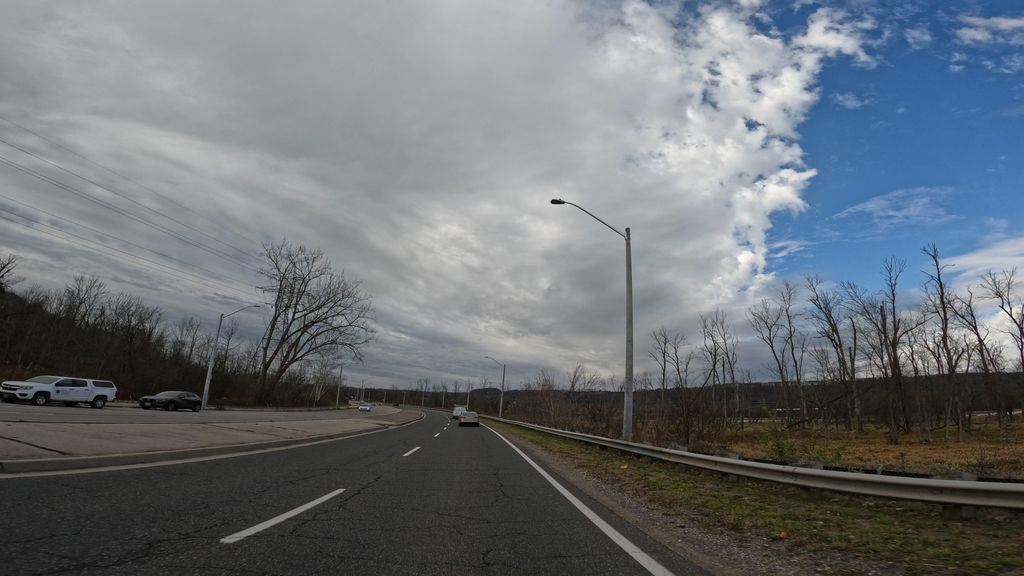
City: hamilton